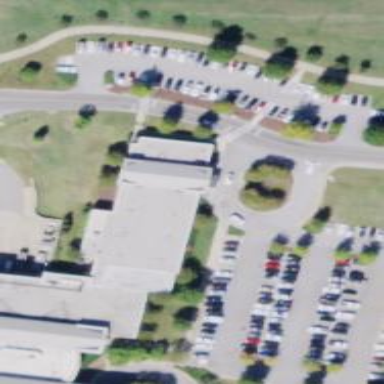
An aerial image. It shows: Clinic.